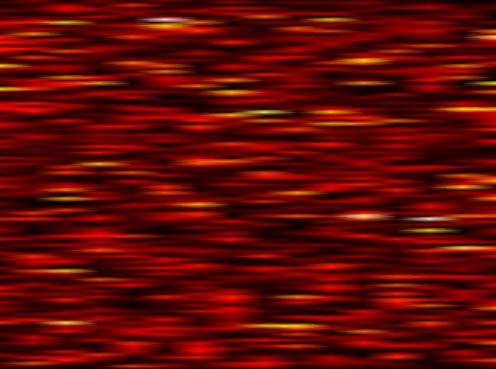
Label: WOLA